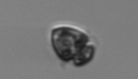
Label: Heterocapsa_rotundata